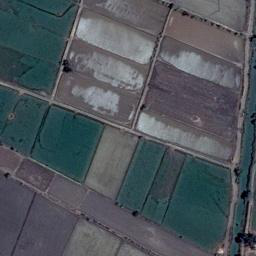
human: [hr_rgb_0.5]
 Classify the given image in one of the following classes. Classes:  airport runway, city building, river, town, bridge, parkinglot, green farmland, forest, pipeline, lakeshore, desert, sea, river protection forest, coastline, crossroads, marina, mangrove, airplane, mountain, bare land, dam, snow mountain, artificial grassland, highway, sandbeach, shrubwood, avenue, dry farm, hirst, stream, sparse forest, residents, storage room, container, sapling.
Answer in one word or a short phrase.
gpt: green farmland